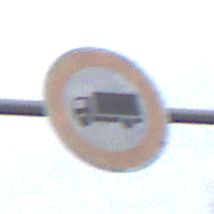
Verkehrszeichen: VerbotFuerKraftfahrzeugeUeberDreiKommaFuenfTonnen
Umgebung: Outdoor, Suburban
Tageszeit: MorningAfternoon
Wetter: Overcast
Licht: Natural
Jahreszeit: NotSpecified
Kontrast: LowContrast